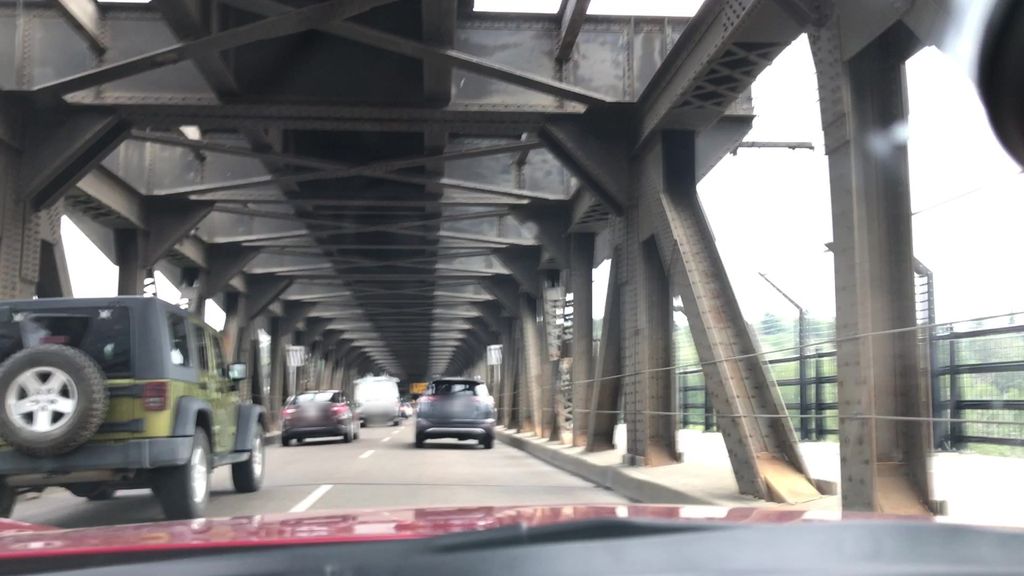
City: edmonton